The trace is the raw vibration amplitude of a rotating bearing as a function of time. Classify the bearing condition as one of: normal, inner_race, outer_race, ball.
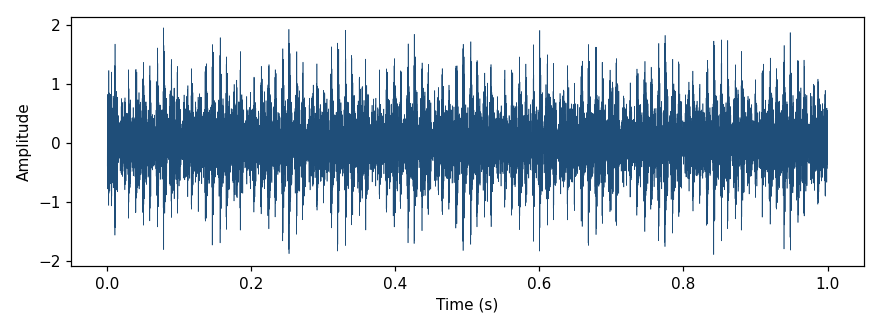
Answer: outer_race